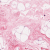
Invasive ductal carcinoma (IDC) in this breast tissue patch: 0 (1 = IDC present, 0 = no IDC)